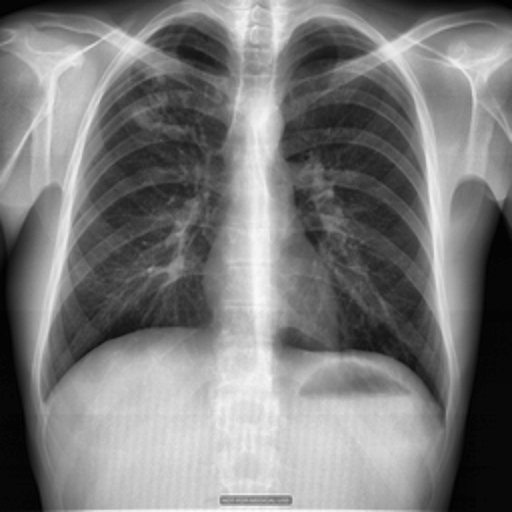
Finding: TUBERCULOSIS